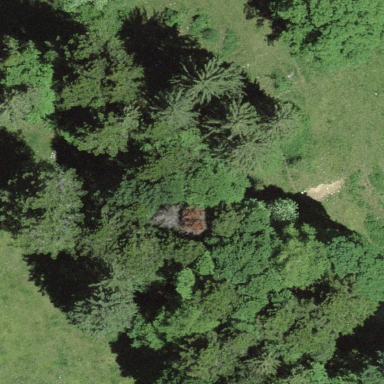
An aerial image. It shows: Forest with mix of leaf types.